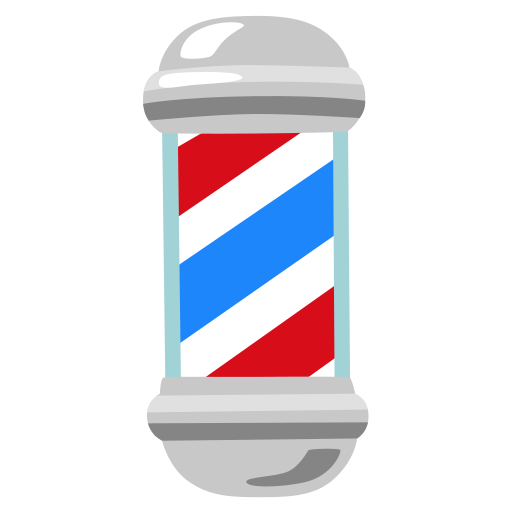
Emoji: 💈